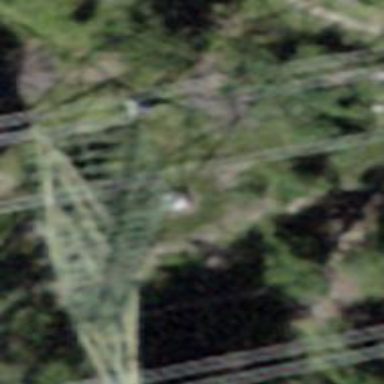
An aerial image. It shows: Power tower.